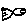
Label: fish